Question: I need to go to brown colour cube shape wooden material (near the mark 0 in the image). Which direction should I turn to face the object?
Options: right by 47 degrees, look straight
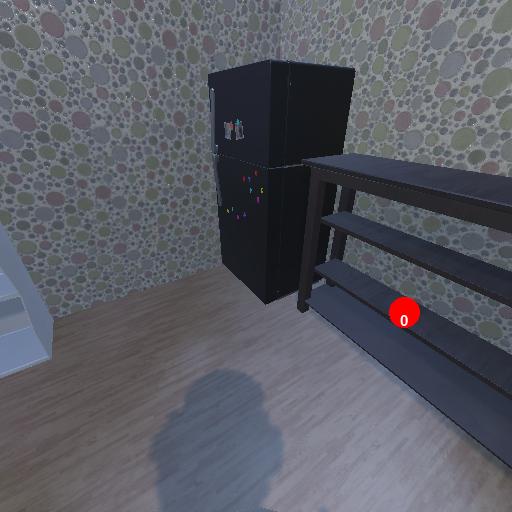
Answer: right by 47 degrees